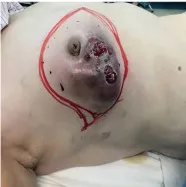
Preoperative information of the patient. (A) Appearance of the breast.
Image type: medical_photograph (skin_photograph)